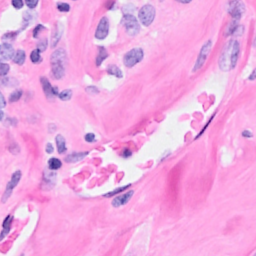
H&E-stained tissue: Breast